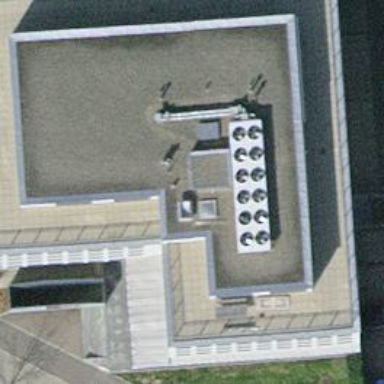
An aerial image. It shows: Commercial building.